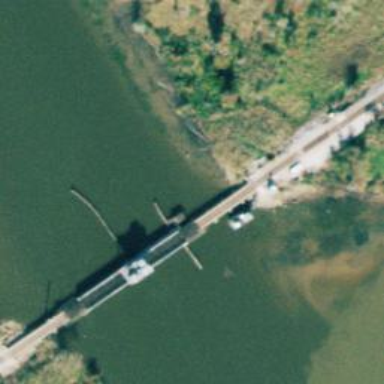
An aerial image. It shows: Swing bridge for railway traffic.